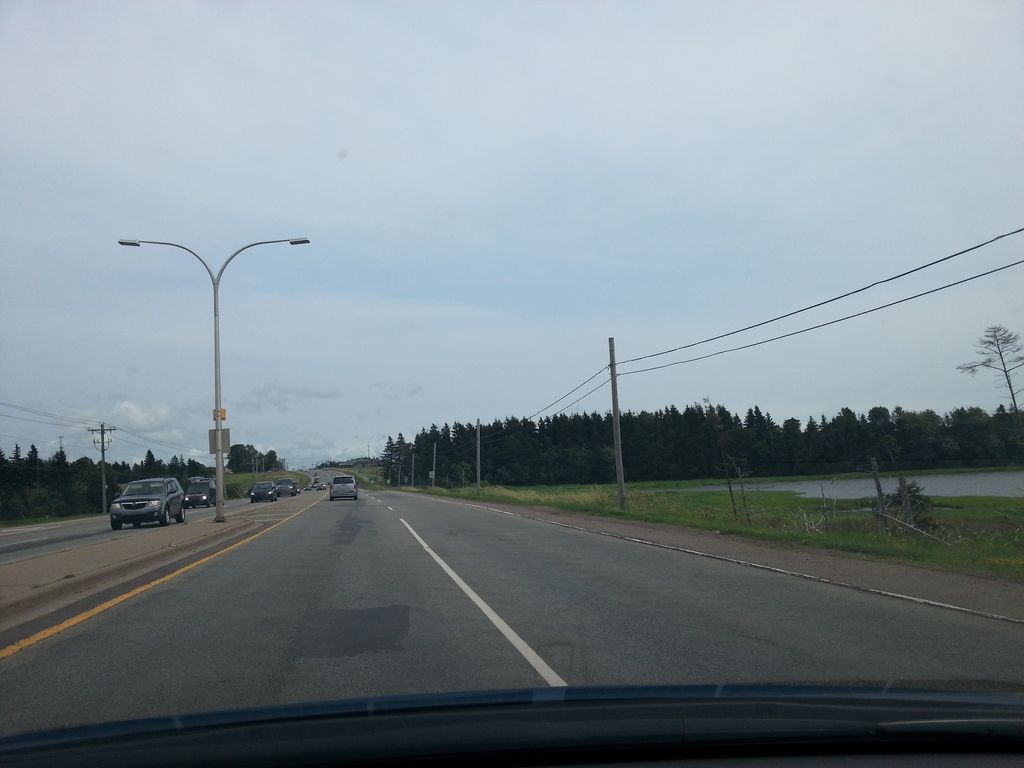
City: charlottetown